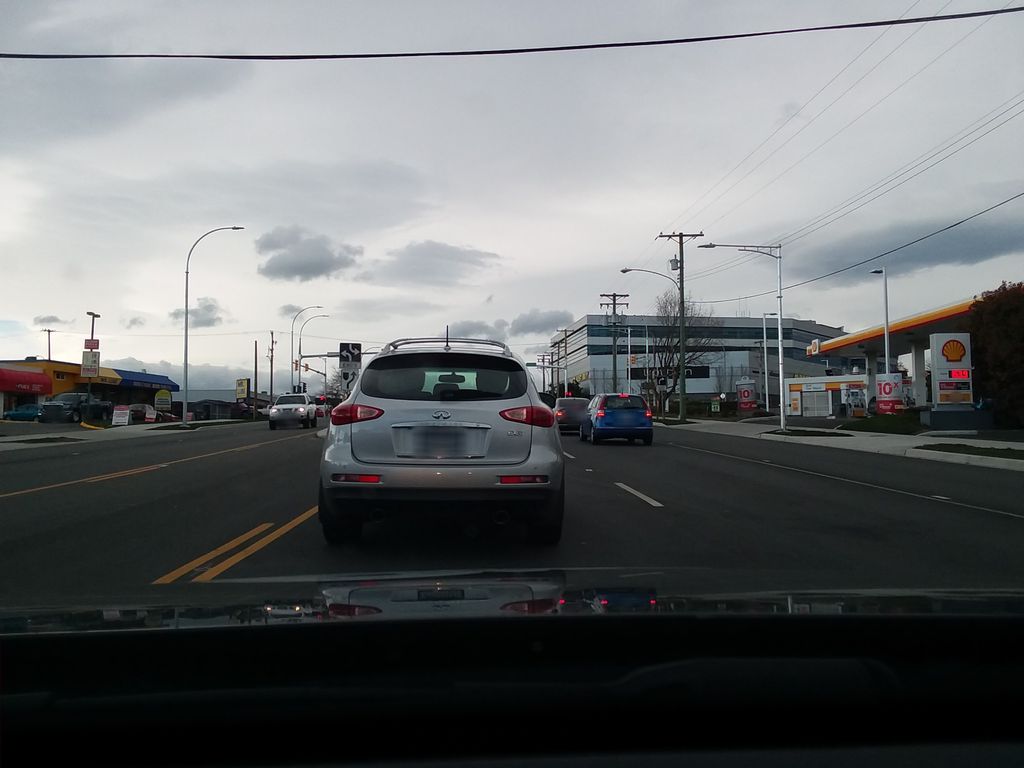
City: victoria